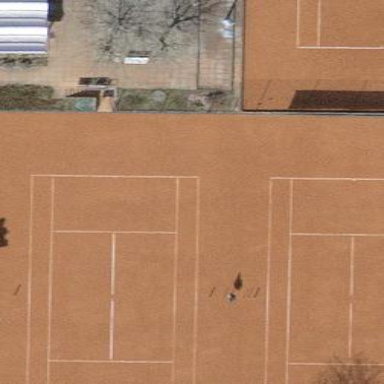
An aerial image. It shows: Tennis pitch with clay surface for leisure sports.